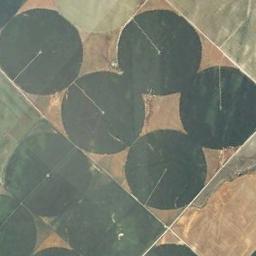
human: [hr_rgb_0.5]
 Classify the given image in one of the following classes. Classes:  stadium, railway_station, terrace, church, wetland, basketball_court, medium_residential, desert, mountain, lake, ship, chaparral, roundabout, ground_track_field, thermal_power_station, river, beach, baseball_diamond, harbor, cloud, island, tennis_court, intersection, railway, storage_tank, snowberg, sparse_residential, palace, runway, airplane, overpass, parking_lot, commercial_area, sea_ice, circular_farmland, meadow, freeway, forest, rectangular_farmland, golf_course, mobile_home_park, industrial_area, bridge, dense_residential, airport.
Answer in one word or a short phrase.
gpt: circular_farmland